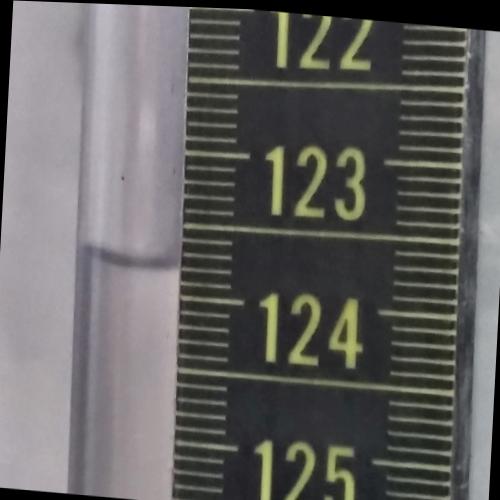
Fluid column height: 123.8 cm